Field crop: maize
Growth stage: 2
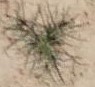
Species: salsola